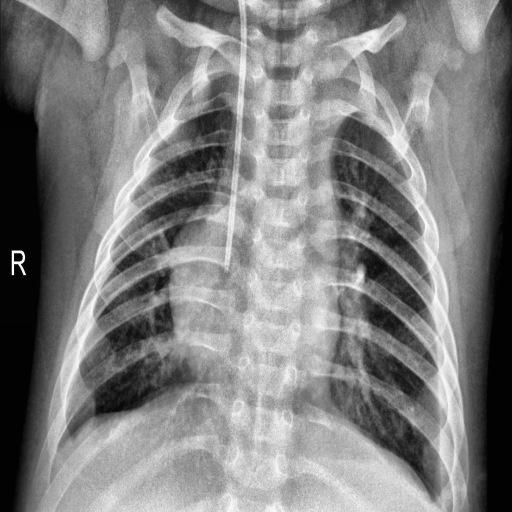
Finding: PNEUMONIA